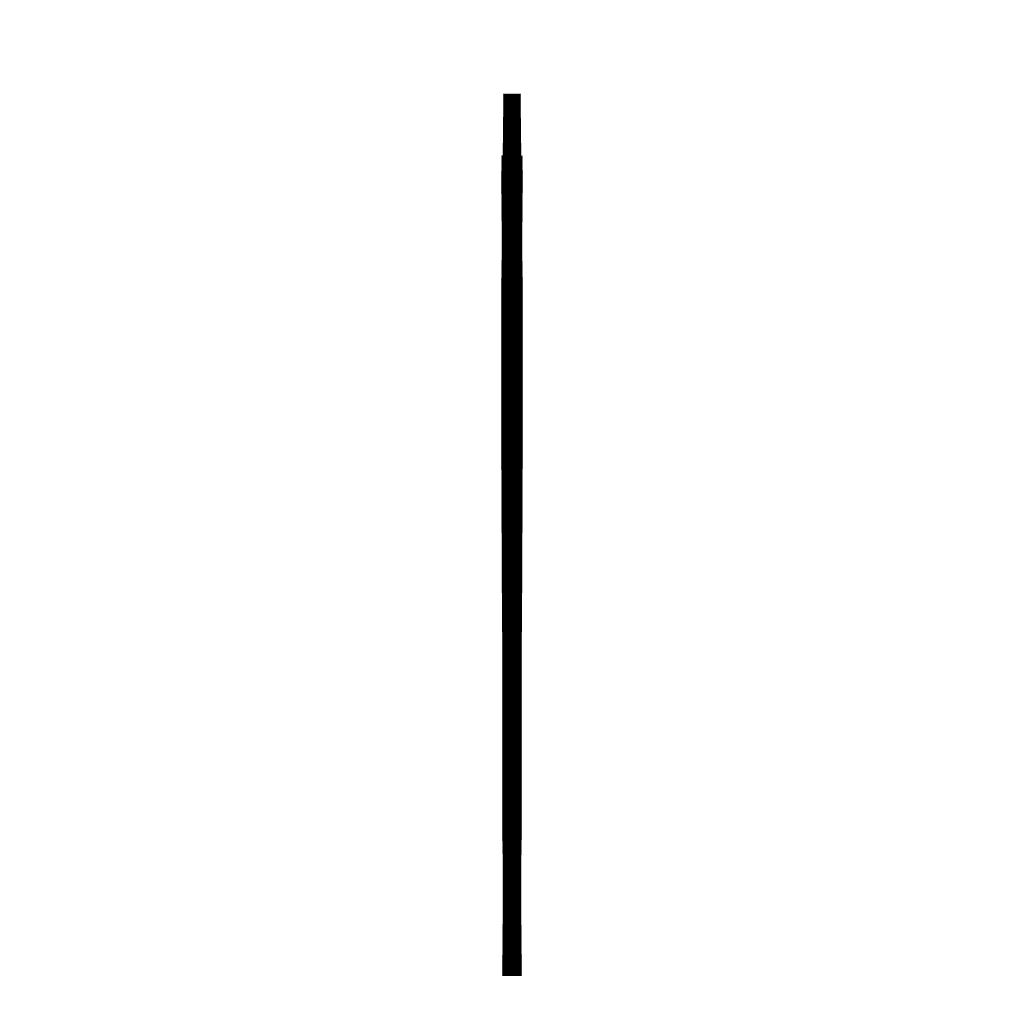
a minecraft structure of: Armored Skeleton with sword Castlevania 3 bad low quality